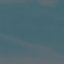
Land use / land cover class: SeaLake